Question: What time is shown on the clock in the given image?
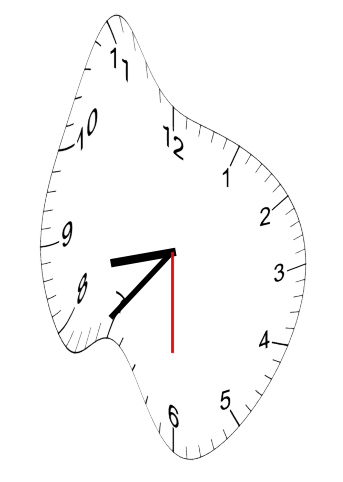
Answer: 08:36:30